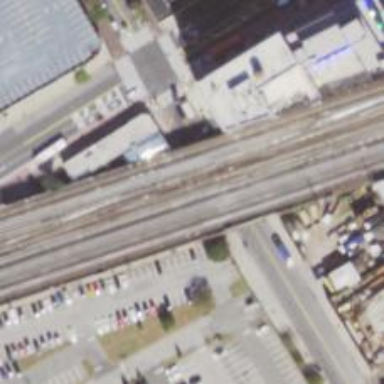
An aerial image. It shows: Electrified rail for trains.